Question: I've written a code to generate 10 random numbers (tags) and display them on a plot with their co-ordinates shown. These random numbers are fixed. I've added 3 red points (readers) to the code that should also be generated randomly but not be fixed. When I added the code to fix the tags the readers became fixed also, I'd like only the tags to be fixed.
I'd also like to calculate the distance between each reader and tag, i.e each reader will have 10 distances. I'm not sure how to do this and would appreciate any code to carry this out with an explanation. My code is below;
'''
% 3 Readers, 10 tags at fixed positions
A1 = 30; % area defined as 30 X 30 grid
N = 10;
R = 3; % 3 readers
s = rng; % fixed tags does not change position when simulated repatedly
% Generate x and y position of tags
xtemp = A1*rand(1,N);
ytemp = A1*rand(1,N);
rng(s);
% Generate x and y position of points
xtemp_2 = A1*rand(1,R);
ytemp_2 = A1*rand(1,R);
plot(xtemp,ytemp,'.',xtemp_2,ytemp_2,'rs','LineWidth',1,'MarkerEdgeColor','k','MarkerFaceColor','r','MarkerSize',8);
grid on
hold off
axis([0 A1 0 A1])
% Tag formatting
xoffset = 0;
yoffset = -1;
fsize = 8;
temp_str = mat2cell(num2str([xtemp(:) ytemp(:)], '(%.2f,%.2f)'), ones(1,N));
text(xtemp+xoffset, ytemp+yoffset, temp_str,'fontsize', fsize)
'''

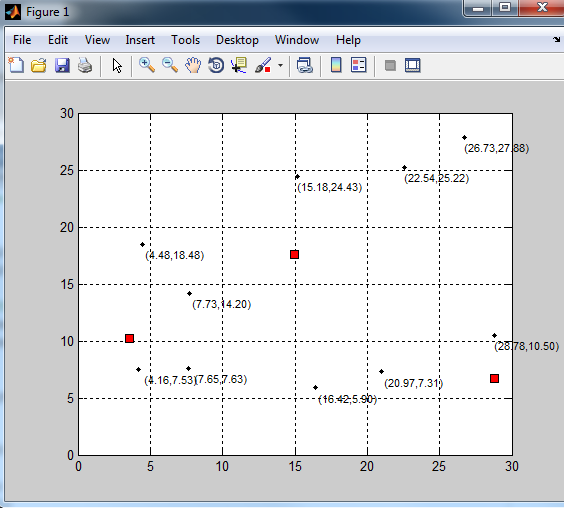
Answer: This should be okay for an example.
- - 'cDistance'- 're_point'
I encapsulated your code into a function, so we could make use of defining a 'persistent' variable. This type of variable are retained in memory. The two variables in your case is 'xtemp' and 'ytemp' (and also the figure handle 'hFig', so we don't have to create a new figure window)
'''
function TESTING (re_point)
persistent xtemp ytemp hFig
'''
The variable 're_point' is a variable which you can define as 0 or 1. The default variable if run without a parameter is defined from this code. 'nargin' is the number of arguments of function which is passed through
'''
if nargin<1
re_point = 0;
end
'''
If the 'persistent' variable of your fixed values, 'x_temp' and 'y_temp', are already set, we don't need to set the values. Also if we had called the function 'TESTING(1)', this sets the value 're_point' as one therefore the following 'if' statement is satisfied then new fixed points are generated
'''
if (isempty(xtemp) && isempty(xtemp)) || re_point == 1
% Generate x and y position of tags
xtemp = A1*rand(1,N);
ytemp = A1*rand(1,N);
end
'''
In order to label the random points, I use the 'text' function to place the value of each random point as follows.
'''
for iter = 1:numel(xtemp_2)
text(xtemp_2(iter),ytemp_2(iter), num2str(iter),...
'FontSize',8,'HorizontalAlignment','center',...
'Color','White','FontWeight','bold');
end
'''
There are many ways to code the calculation of the distances. I'll leave you to find more elegant ways. I used a nested function to do this. nested functions benefit from speed in most if not all situations. The downside is any nested functions are local to the parent functions. I simply ran through each fixed point and random point and used the inbuilt 'pdist' MATLAB function as follows
'''
function S = distanceCalc
S = size(numel(xtemp),numel(xtemp_2));
for ri = 1:numel(xtemp)
for fi = 1:numel(xtemp_2)
S(ri,fi) = pdist([xtemp(ri),ytemp(ri);...
xtemp_2(fi),ytemp_2(fi)],...
'euclidean');
end
end
end
'''
---
'''
function TESTING (re_point)
% if re_point = 0 [default]
% points generated for xtemp and y_temp remain fixed
% if re_point = 1
% new points are generated for x_temp and y_temp
persistent xtemp ytemp hFig
if nargin<1
re_point = 0;
end
A1 = 30; % area defined as 30 X 30 grid
N = 10;
R = 3; % 3 readers
s = rng; % fixed tags does not change position when simulated repatedly
rng(s)
if (isempty(xtemp) && isempty(xtemp)) || re_point == 1
% Generate x and y position of tags
xtemp = A1*rand(1,N);
ytemp = A1*rand(1,N);
end
if isempty(hFig)
hFig = figure;
end
% Generate x and y position of points
xtemp_2 = A1*rand(1,R);
ytemp_2 = A1*rand(1,R);
% plot data
plot(xtemp,ytemp,'.',xtemp_2,ytemp_2,'rs','LineWidth',1,'MarkerEdgeColor','k','MarkerFaceColor','r','MarkerSize',14);
for iter = 1:numel(xtemp_2)
text(xtemp_2(iter),ytemp_2(iter), num2str(iter),...
'FontSize',8,'HorizontalAlignment','center',...
'Color','White','FontWeight','bold');
end
grid on
% hold off
axis([0 A1 0 A1])
% Tag formatting
xoffset = 0;
yoffset = -1;
fsize = 8;
temp_str = mat2cell(num2str([xtemp(:) ytemp(:)], '(%.2f,%.2f)'), ones(1,N));
text(xtemp+xoffset, ytemp+yoffset, temp_str,'fontsize', fsize)
cDistance = distanceCalc()
% distance function calculator
function S = distanceCalc
S = size(numel(xtemp),numel(xtemp_2));
for ri = 1:numel(xtemp)
for fi = 1:numel(xtemp_2)
S(ri,fi) = pdist([xtemp(ri),ytemp(ri);...
xtemp_2(fi),ytemp_2(fi)],...
'euclidean');
end
end
end
end
'''